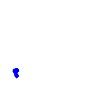
Particle: electron